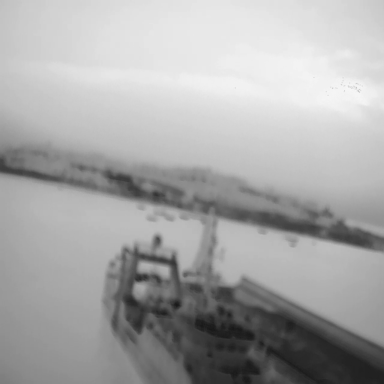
There is a container_ship in the infrared image.